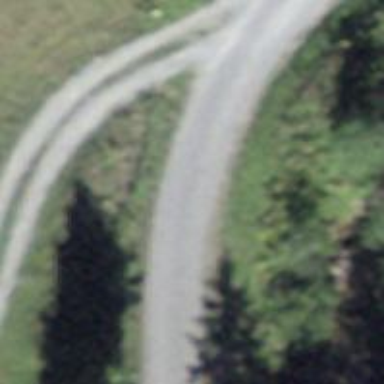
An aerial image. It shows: Unclassified road.